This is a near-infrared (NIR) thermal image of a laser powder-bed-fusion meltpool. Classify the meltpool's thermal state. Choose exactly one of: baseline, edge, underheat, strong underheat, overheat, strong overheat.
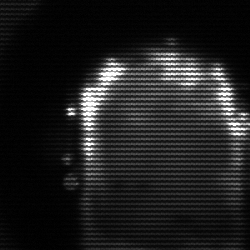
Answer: baseline